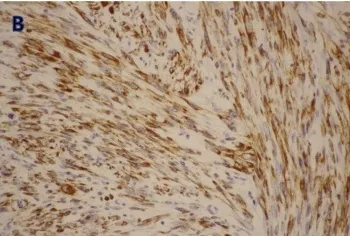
Histological examination of biopsy. (B) Tumor cells showed strong reactivity for desmin (desmin, x200).
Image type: pathology (immunostaining)